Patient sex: M
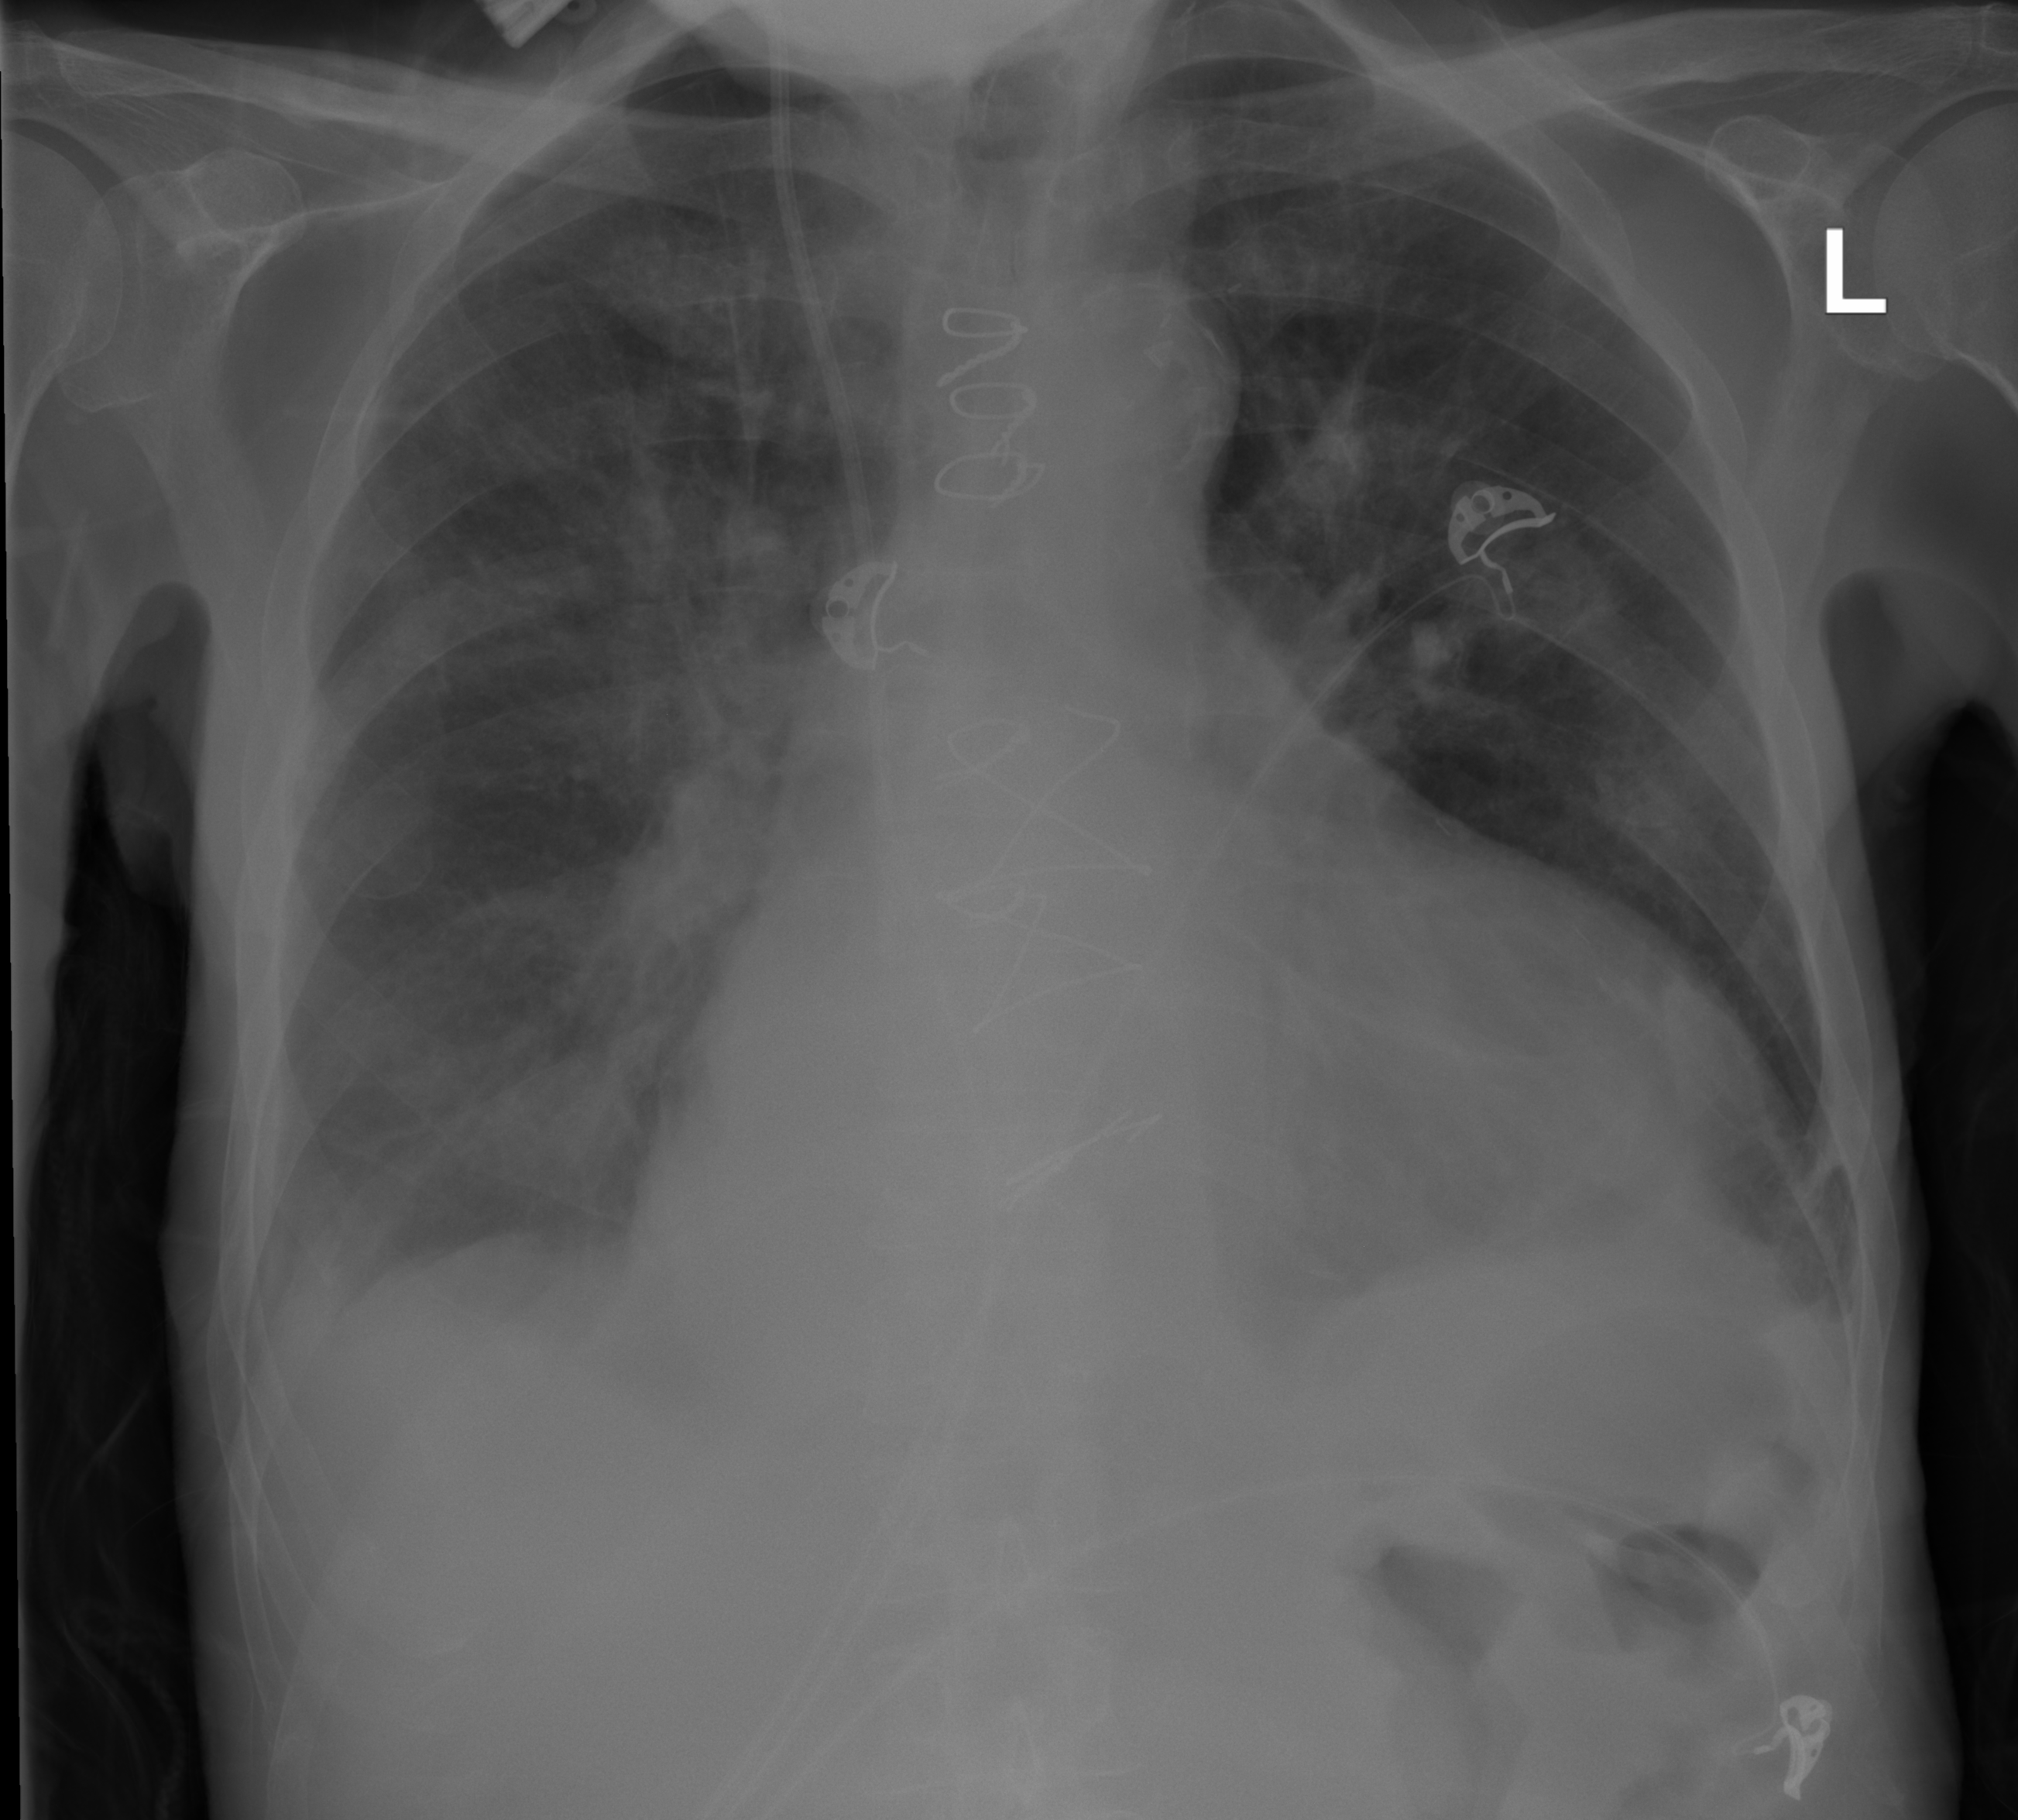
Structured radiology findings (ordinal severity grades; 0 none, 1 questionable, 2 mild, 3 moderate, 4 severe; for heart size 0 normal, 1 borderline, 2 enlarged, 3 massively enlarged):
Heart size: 3
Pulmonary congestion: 1
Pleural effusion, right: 2
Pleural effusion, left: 0
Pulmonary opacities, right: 0
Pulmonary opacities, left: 0
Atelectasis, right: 2
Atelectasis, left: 2